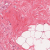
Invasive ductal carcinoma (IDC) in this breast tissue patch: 0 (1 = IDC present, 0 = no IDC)